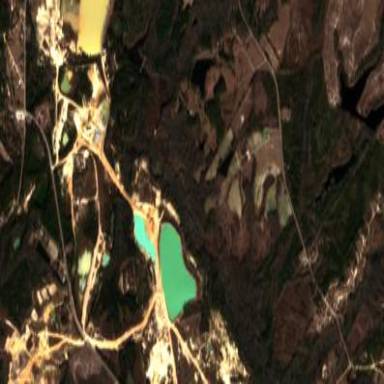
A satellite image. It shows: Quarry for sand extraction.